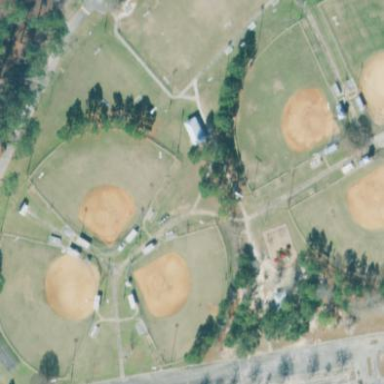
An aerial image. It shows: Baseball or softball pitch for leisure land sports.